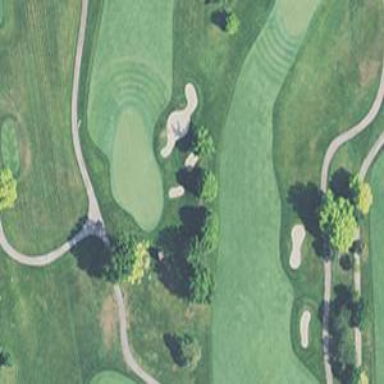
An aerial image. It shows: View of golf hole.